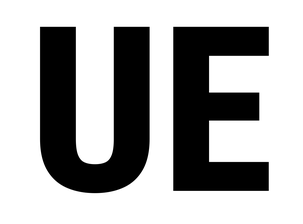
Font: Roboto_Condensed_ExtraBold